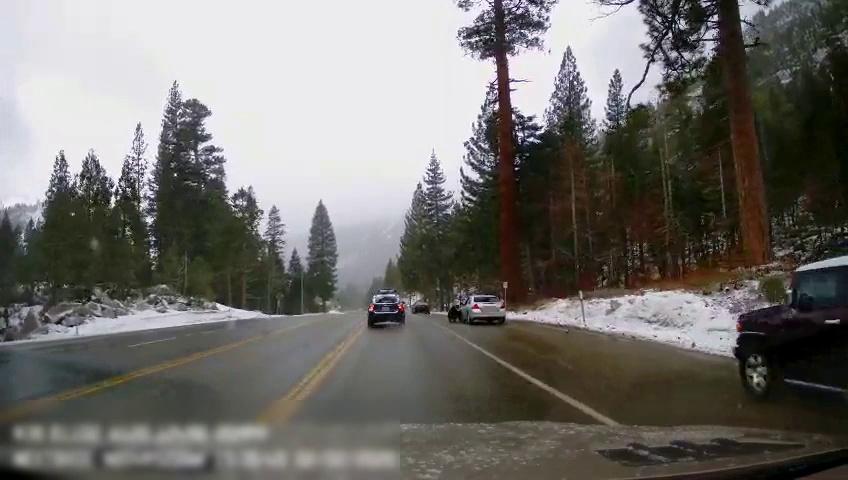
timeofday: Day
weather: Snowy
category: Drivable Space
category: Vehicles | Car
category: Vehicles | Car
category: Pedestrians
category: Vehicles | SUV
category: Vehicles | SUV
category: Lanes | Current Lane
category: Lanes | Opposite Lane
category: Lanes | Opposite Lane
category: Lanes | Opposite Lane
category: Lanes | Current Lane